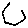
Label: hexagon